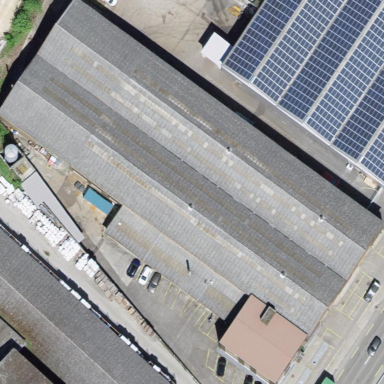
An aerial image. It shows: Industrial building.